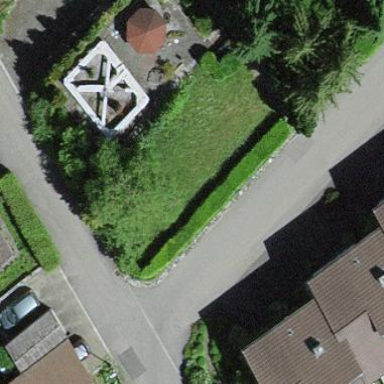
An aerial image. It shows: Garage building.